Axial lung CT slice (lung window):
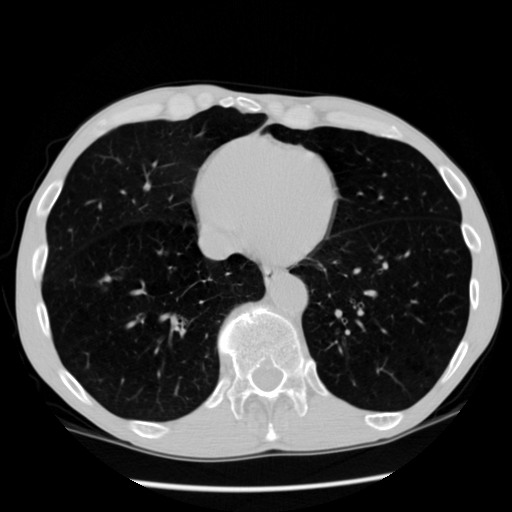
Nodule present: no